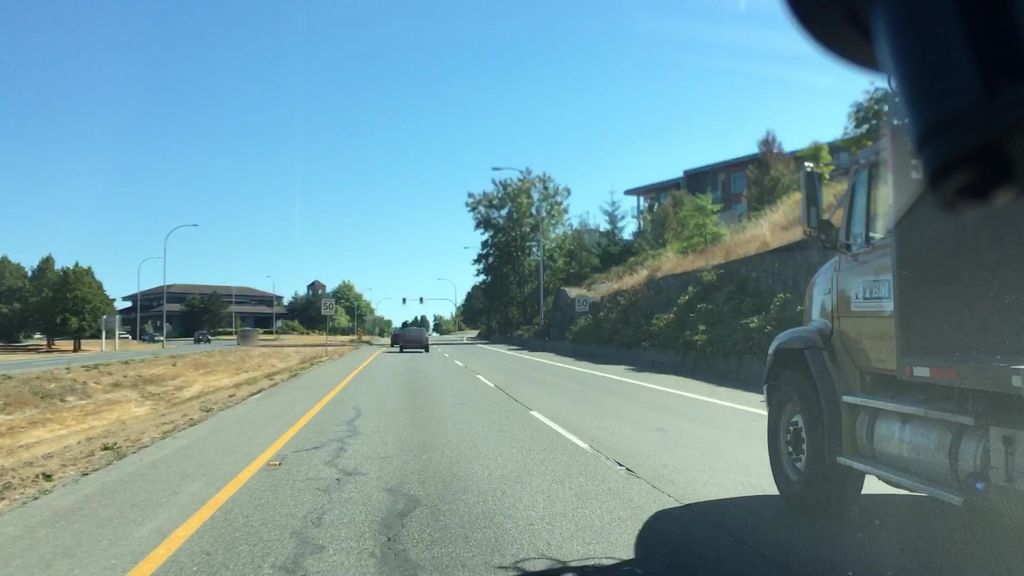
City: victoria